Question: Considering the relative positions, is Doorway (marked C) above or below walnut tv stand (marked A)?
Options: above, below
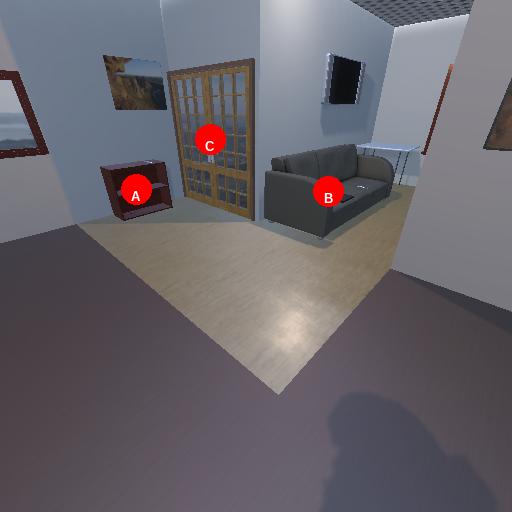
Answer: above